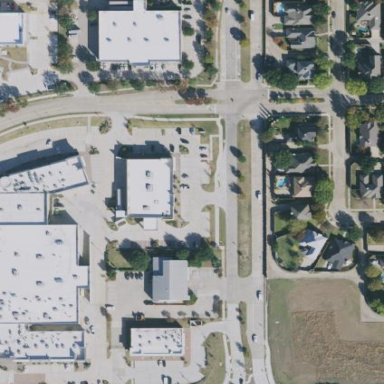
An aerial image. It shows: Commercial area.